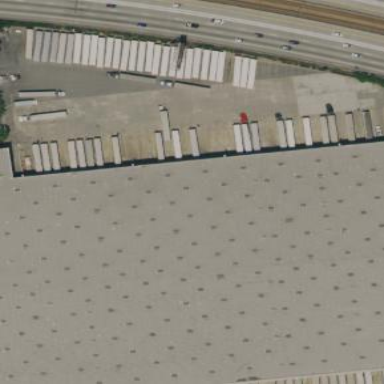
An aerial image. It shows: Warehouse.